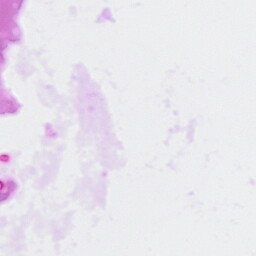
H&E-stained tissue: Ovarian